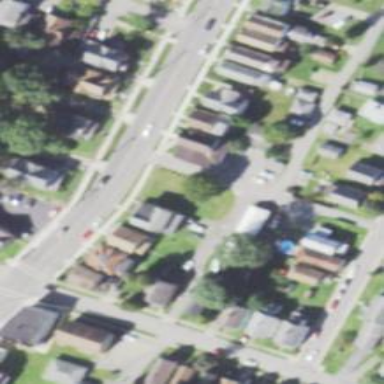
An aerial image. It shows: Alley classified as service road.